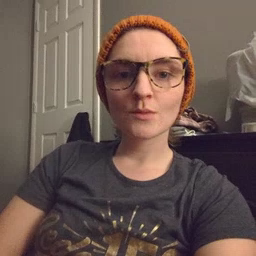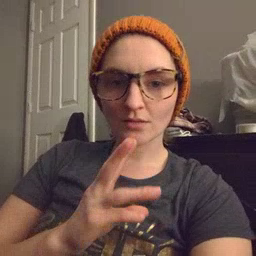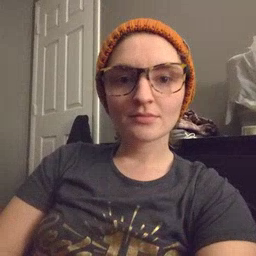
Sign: water